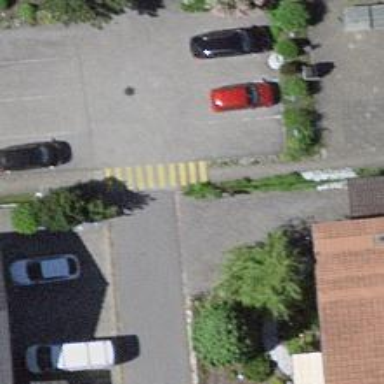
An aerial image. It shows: Asphalt road designated as living street.